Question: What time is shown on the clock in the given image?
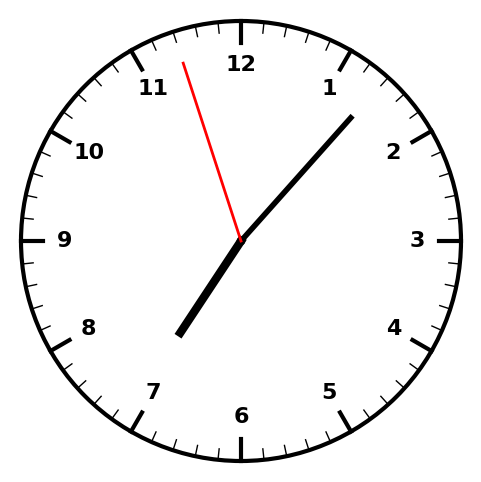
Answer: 07:06:57